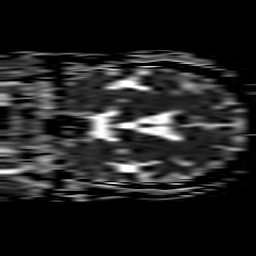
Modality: ADC
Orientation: coronal
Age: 47
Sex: female
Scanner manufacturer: philips
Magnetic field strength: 3 T
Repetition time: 3.078 s
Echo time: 0.076 s